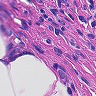
Metastatic tissue present: yes